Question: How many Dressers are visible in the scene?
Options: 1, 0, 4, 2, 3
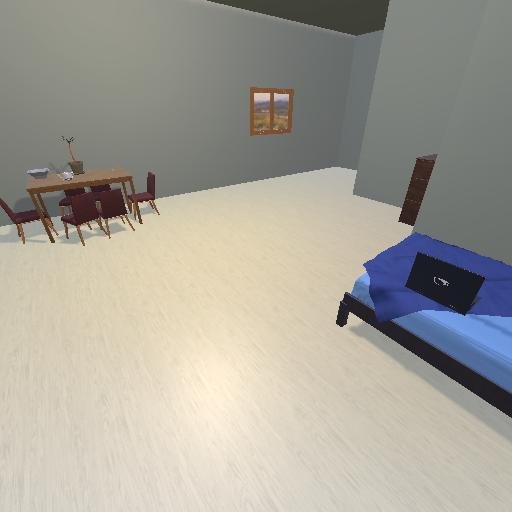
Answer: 1